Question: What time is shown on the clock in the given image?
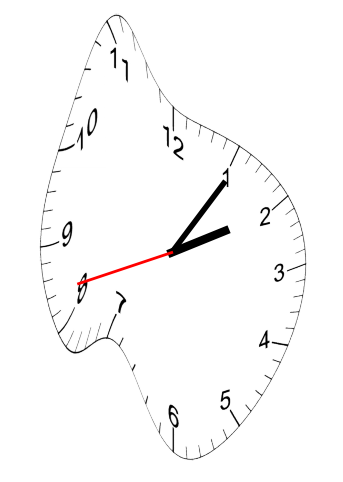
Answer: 02:05:42